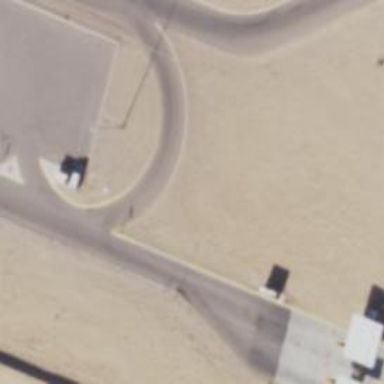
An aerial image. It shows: Tertiary_link road with asphalt surface.